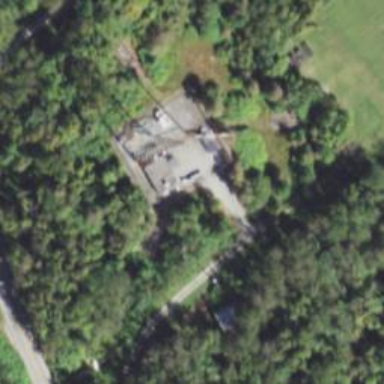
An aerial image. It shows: Service building with communication mast.